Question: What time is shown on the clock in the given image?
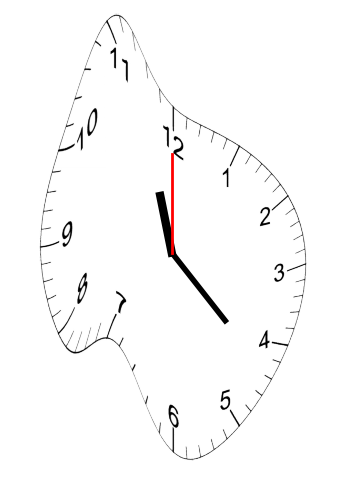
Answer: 11:22:00